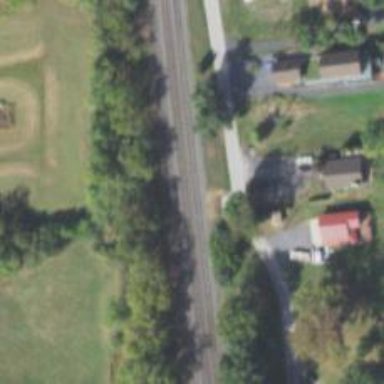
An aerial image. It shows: Railway track.